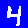
Digit: 4